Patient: sex M, age 19
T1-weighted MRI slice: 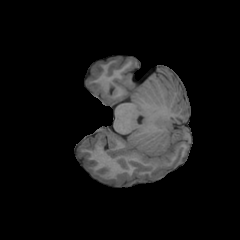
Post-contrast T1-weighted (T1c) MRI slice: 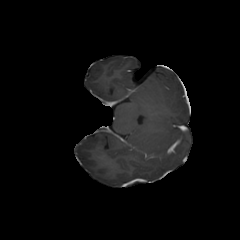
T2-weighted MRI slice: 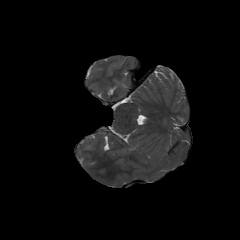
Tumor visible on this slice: no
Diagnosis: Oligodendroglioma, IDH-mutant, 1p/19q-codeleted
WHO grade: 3